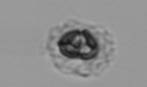
Label: Emiliania_huxleyi